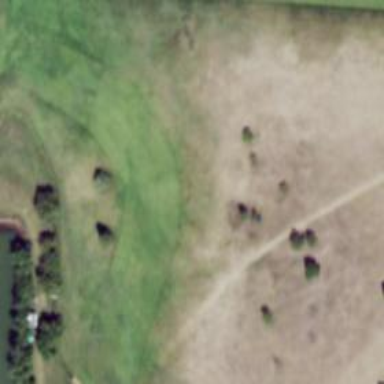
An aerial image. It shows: View of golf hole.